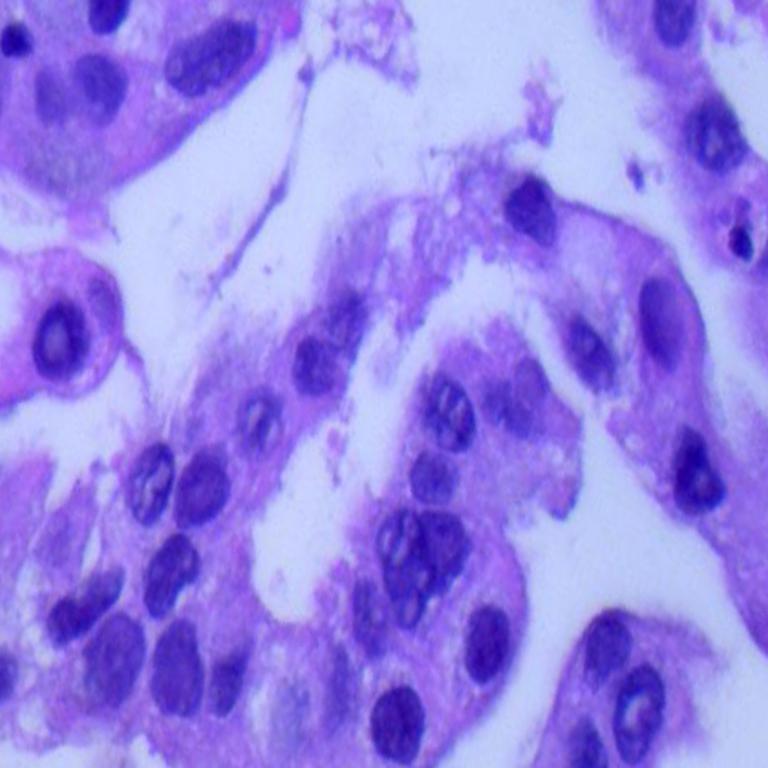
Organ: lung
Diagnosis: adenocarcinomas